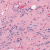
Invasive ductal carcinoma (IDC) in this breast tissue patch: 0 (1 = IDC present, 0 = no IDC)